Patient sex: F
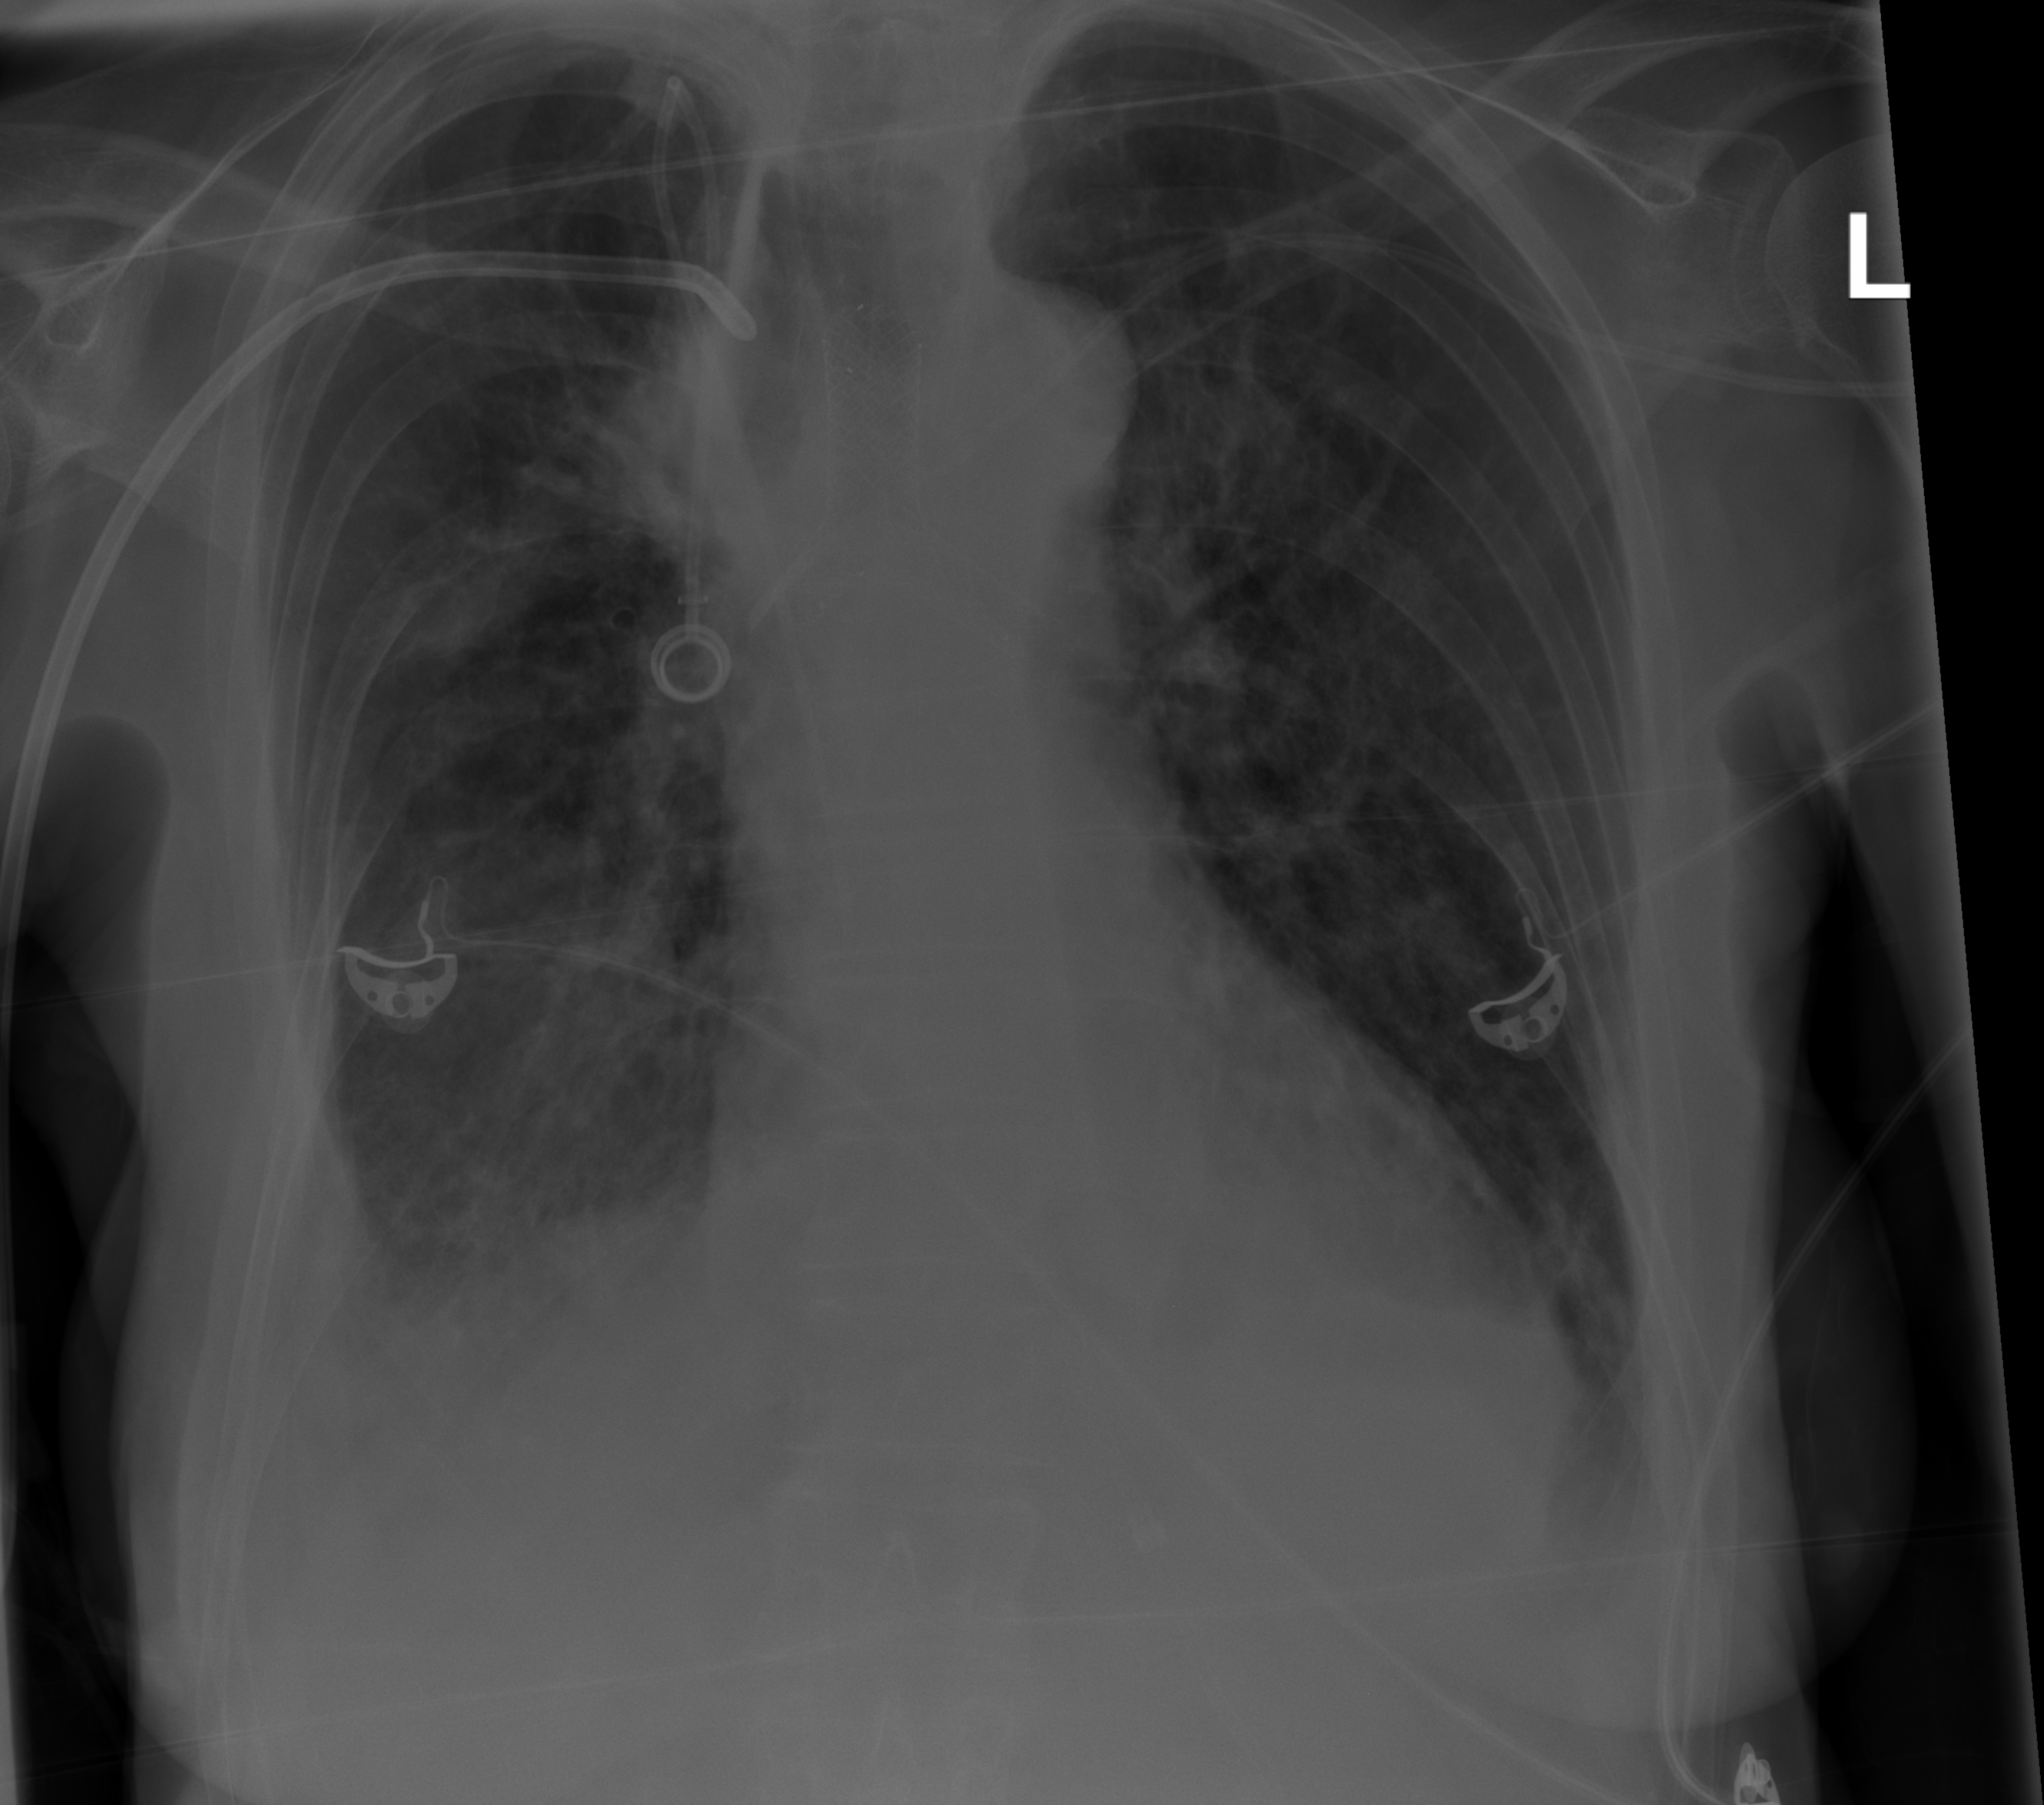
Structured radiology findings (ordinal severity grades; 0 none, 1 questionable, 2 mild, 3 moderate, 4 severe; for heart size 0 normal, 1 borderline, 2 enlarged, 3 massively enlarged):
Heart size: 2
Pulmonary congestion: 2
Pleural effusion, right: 2
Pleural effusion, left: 2
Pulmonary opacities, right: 2
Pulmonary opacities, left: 2
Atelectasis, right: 2
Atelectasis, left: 2